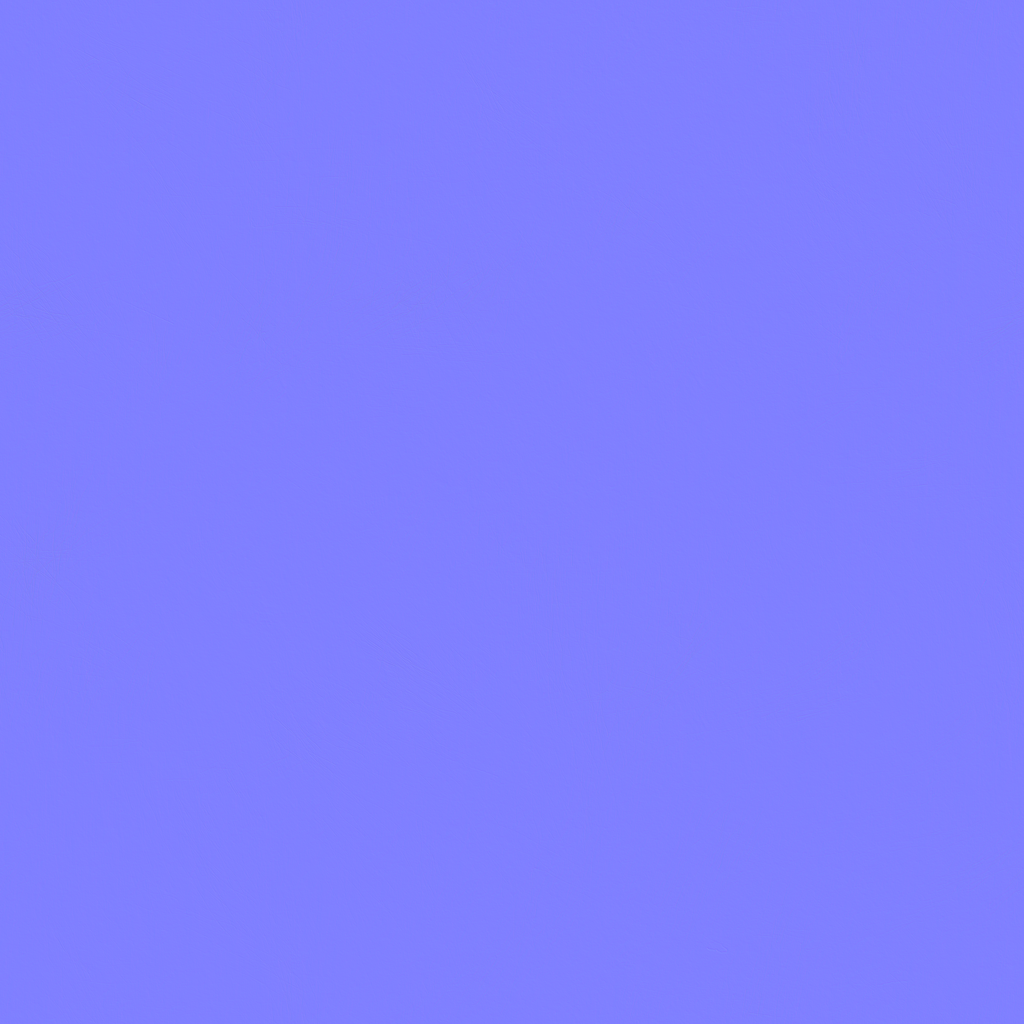
Texture map type: NormalGL